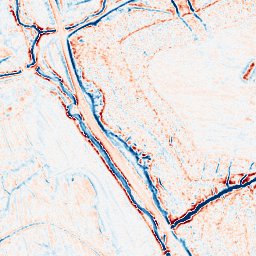
Category: edge_preserving
Decomposition family: anisotropic_diffusion
Decomposition parameters: iterations: 10
kappa: 10
gamma: 0.15
Upsampling method: linear_exact
Upsampling parameters: scale: 2
Upsampling scale: 2